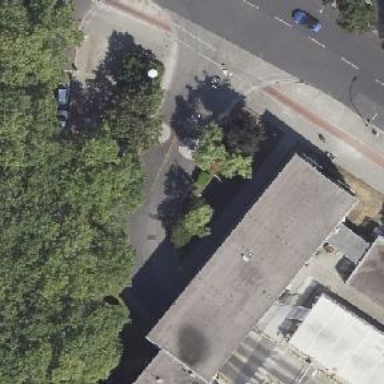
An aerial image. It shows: Office building with flat roof.